Interaction volume radius: 5 \u00c5
Interaction volume height: 15 \u00c5
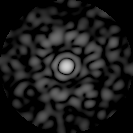
Disorder parameter: 0.8248